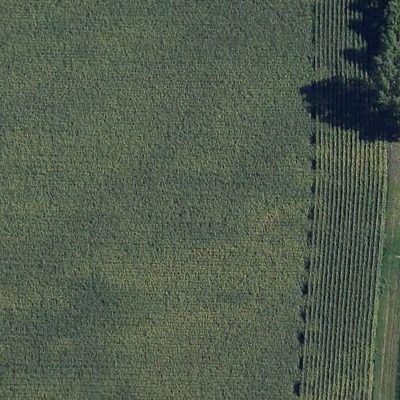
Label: Grass